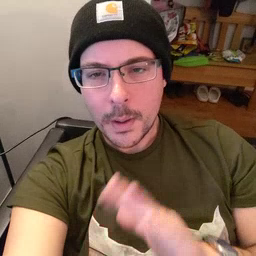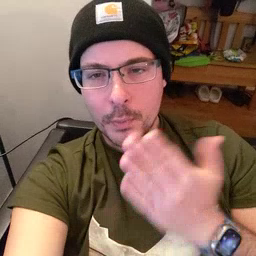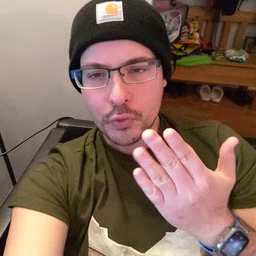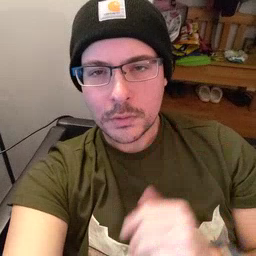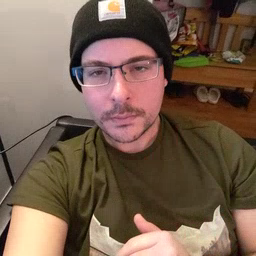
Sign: book